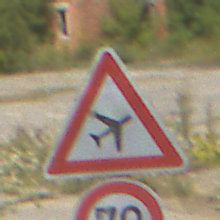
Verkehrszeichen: FlugbetriebLinks
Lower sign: Geschwindigkeit70
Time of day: Midday
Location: Outdoor (Suburban)
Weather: PartlyCloudy
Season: Summer
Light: Natural